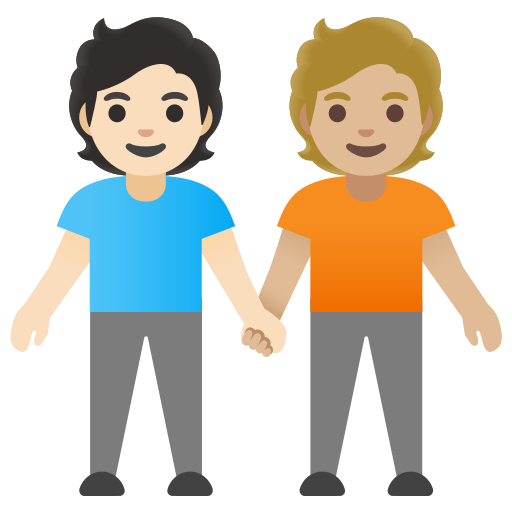
Emoji: 🧑🏻‍🤝‍🧑🏼